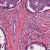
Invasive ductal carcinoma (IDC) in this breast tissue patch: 0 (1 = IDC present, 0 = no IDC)